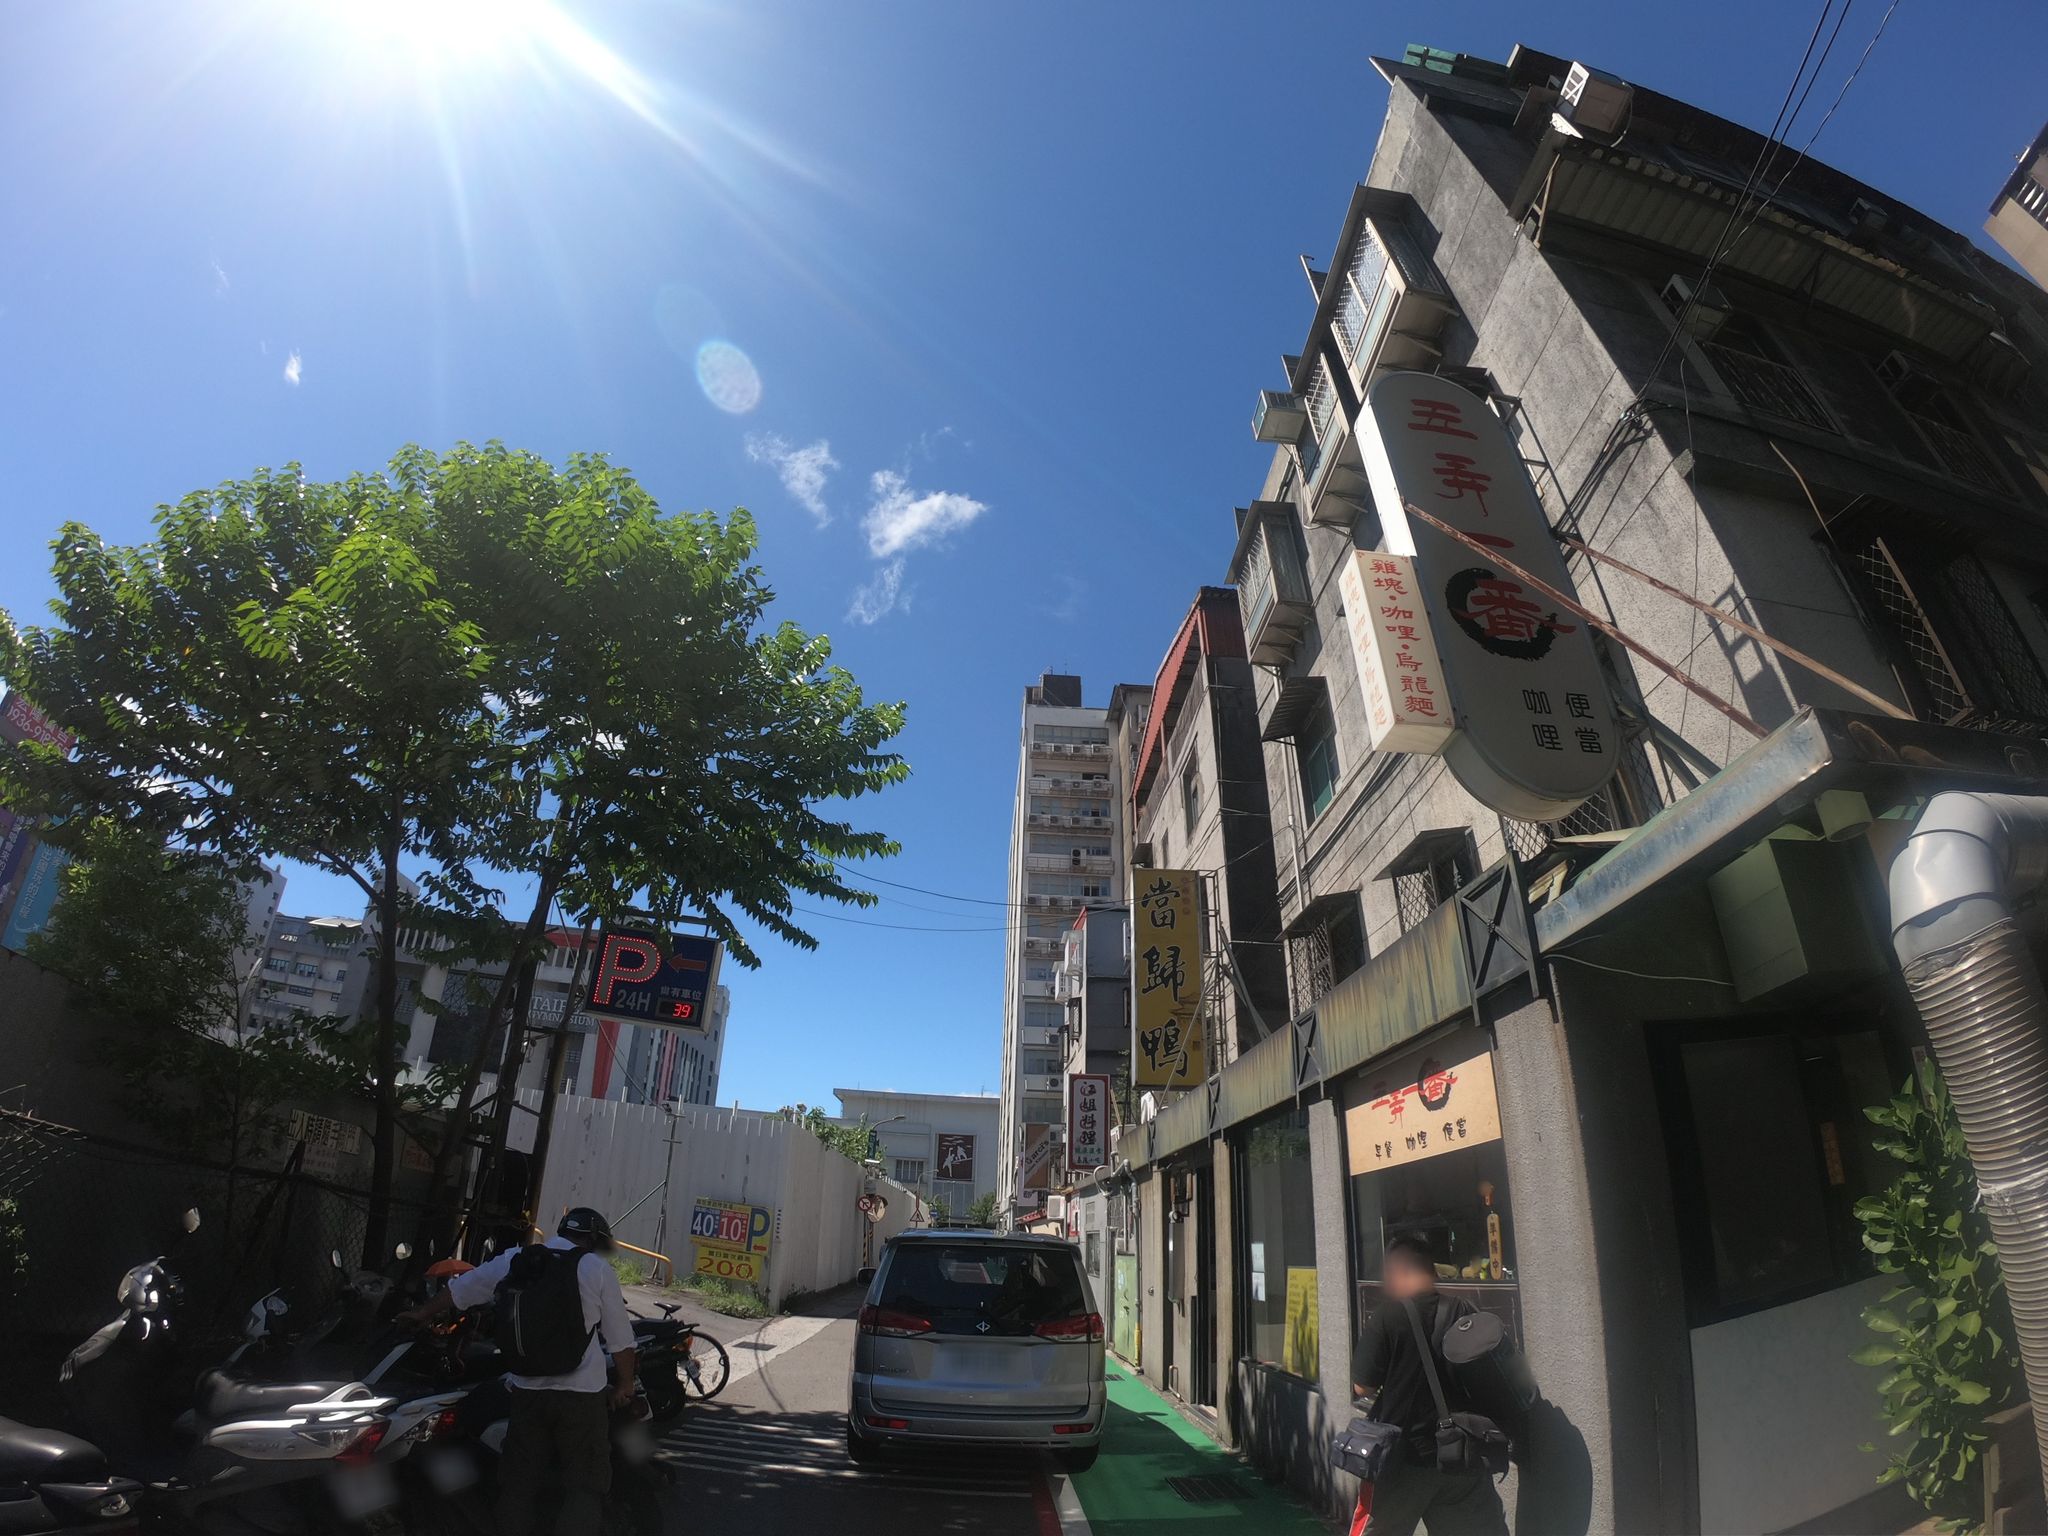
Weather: clear
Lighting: day
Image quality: good
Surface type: driving surface
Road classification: service
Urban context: urban centre
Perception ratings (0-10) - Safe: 4.12, Lively: 6.31, Beautiful: 4.58, Boring: 2.06, Depressing: 7.38, Wealthy: 5.16